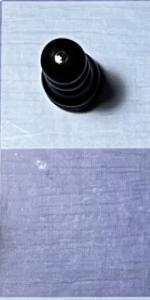
Label: Empty